Aerial crown-view tile of a tropical tree (Barro Colorado Island, Panama), acquired 20250616:
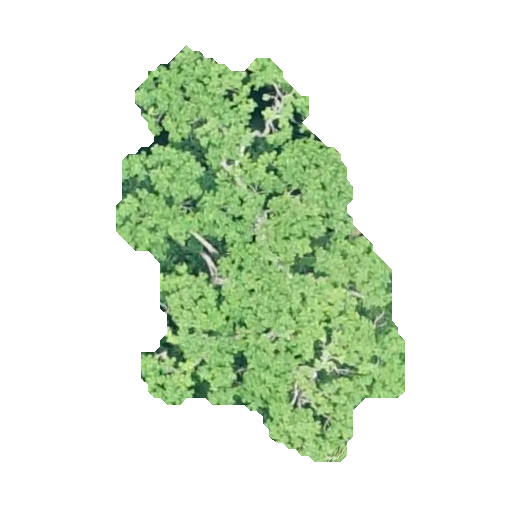
Species: Trattinnickia aspera
GBIF accepted scientific name: Trattinnickia aspera
Crown area: 111.94 m²